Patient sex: M
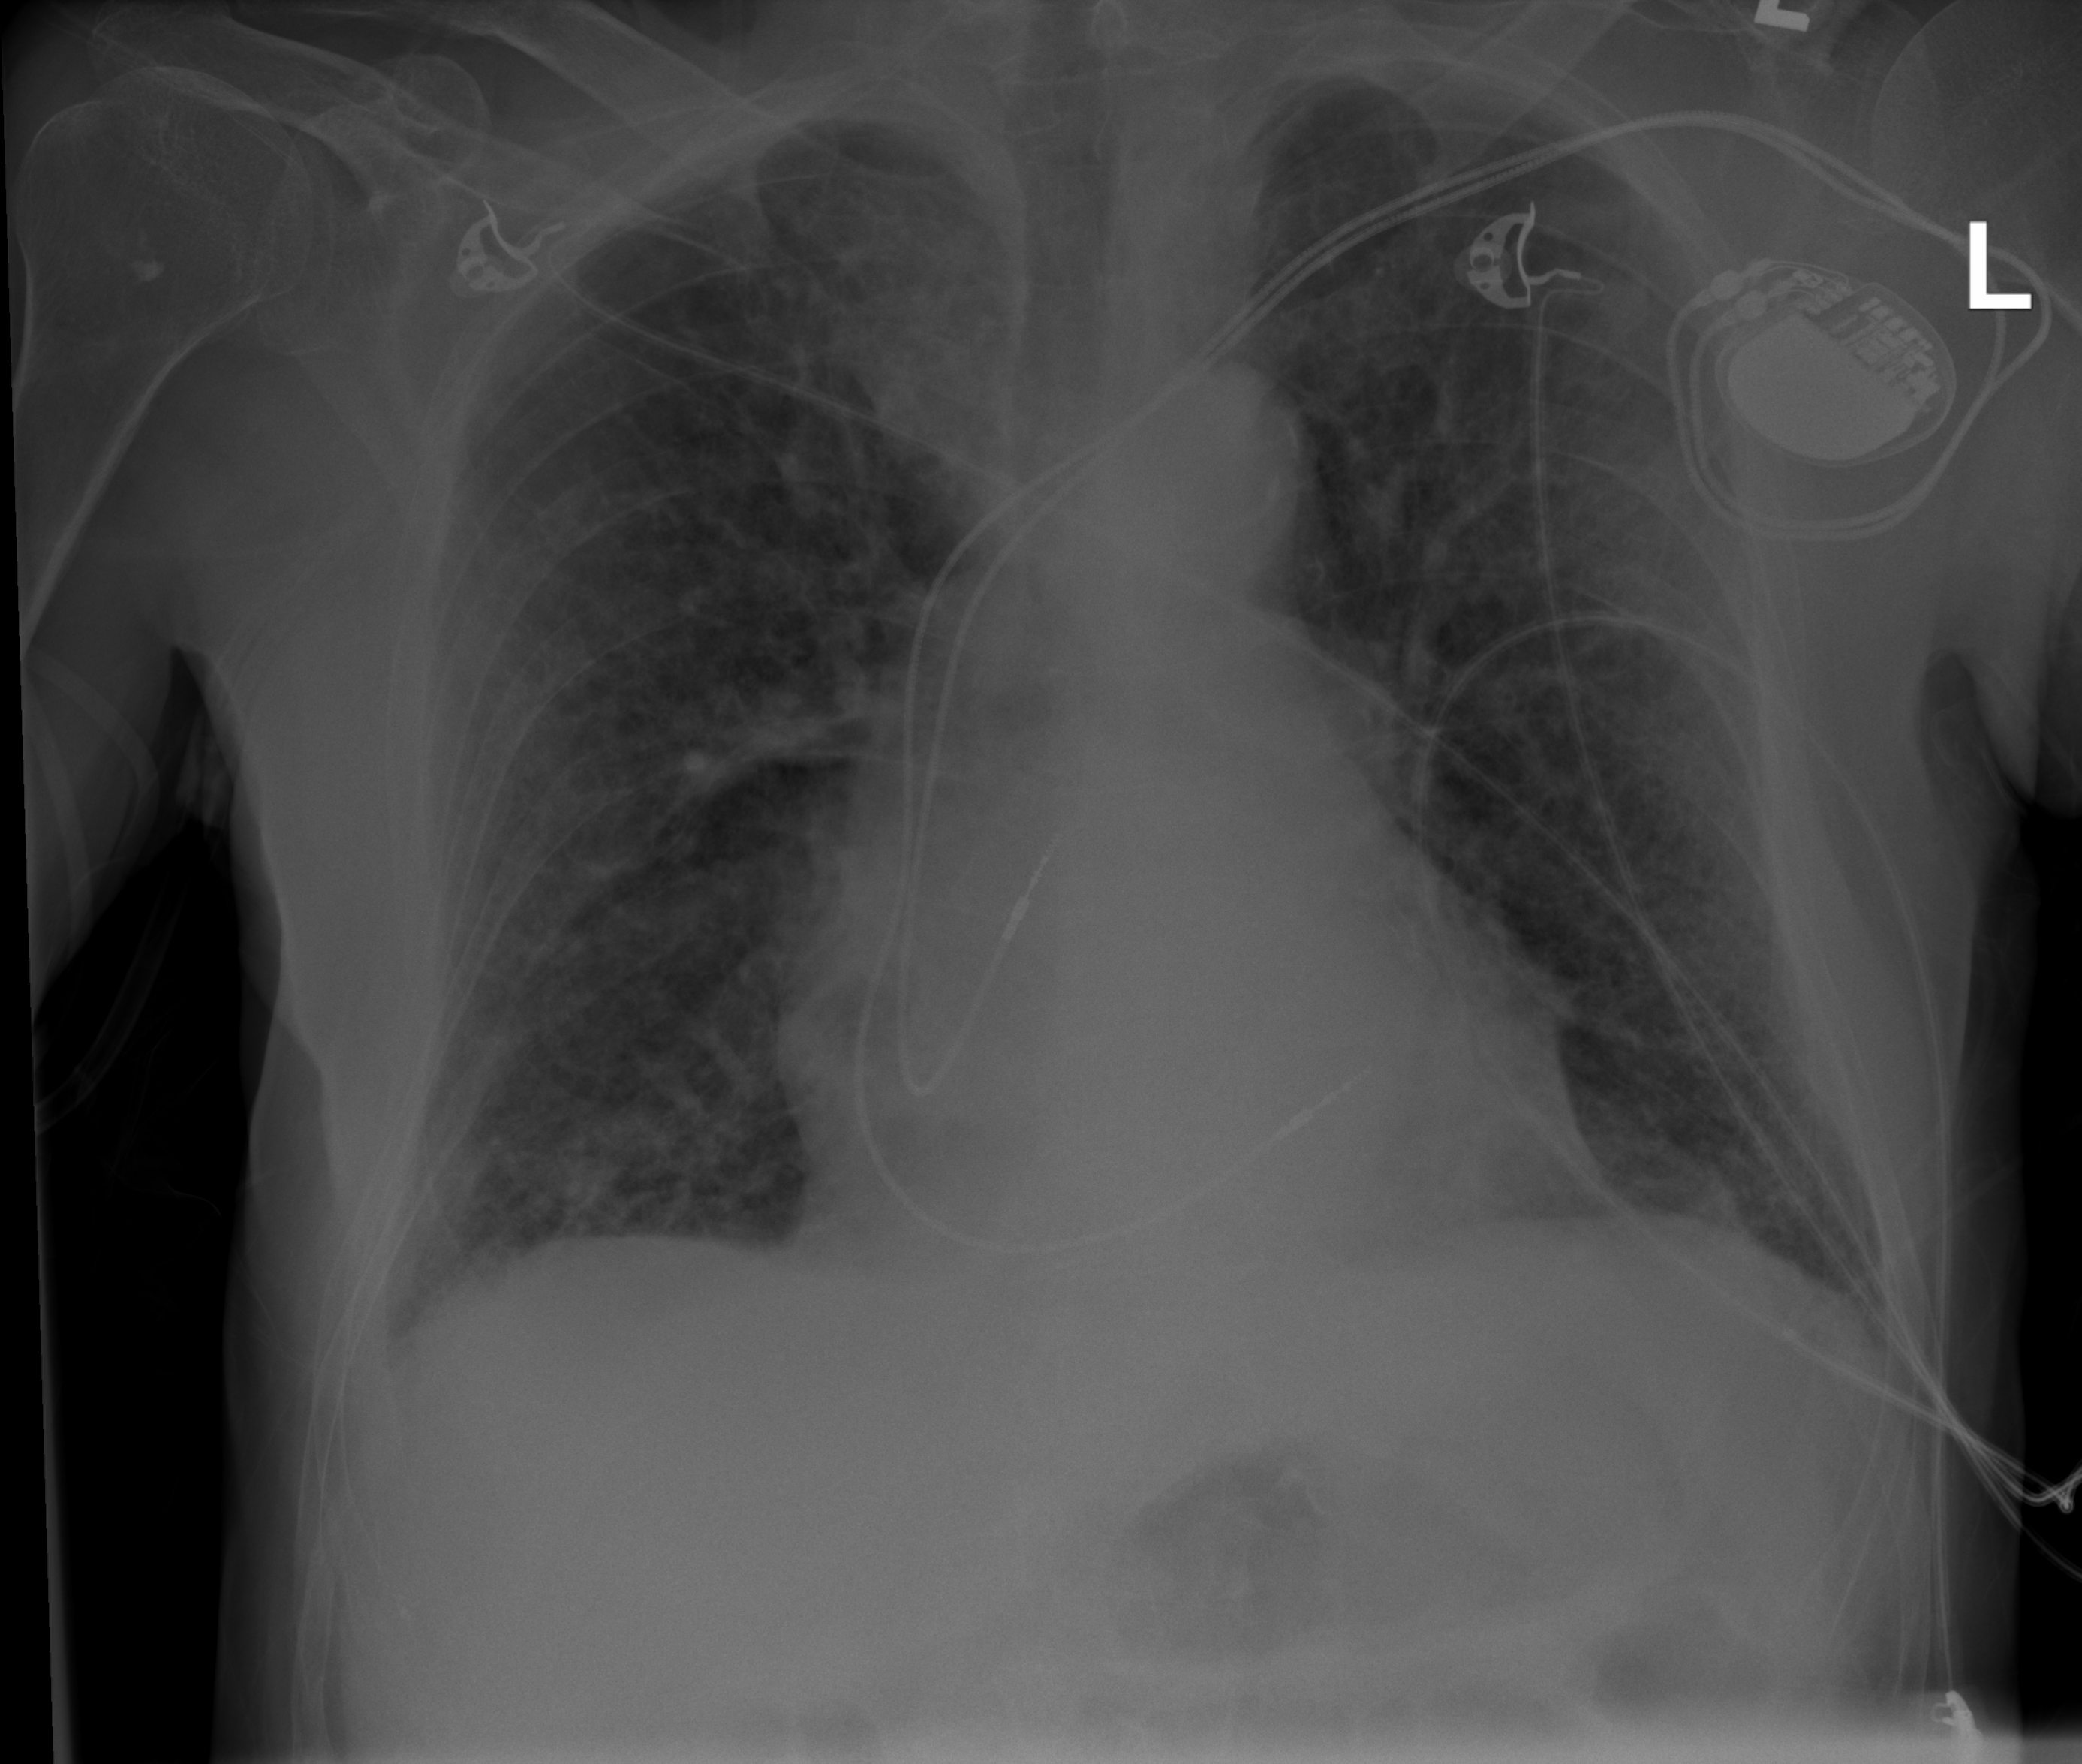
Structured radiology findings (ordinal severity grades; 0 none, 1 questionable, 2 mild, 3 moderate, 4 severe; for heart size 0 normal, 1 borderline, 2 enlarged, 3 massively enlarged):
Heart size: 1
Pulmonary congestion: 1
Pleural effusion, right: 1
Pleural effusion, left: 0
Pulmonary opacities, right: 2
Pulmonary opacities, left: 2
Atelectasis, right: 0
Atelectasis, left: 0